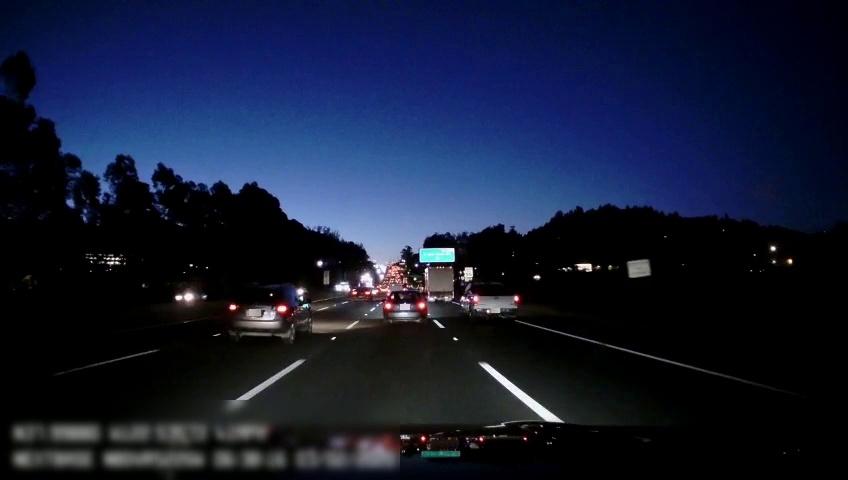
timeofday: Night
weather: Other
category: Drivable Space
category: Vehicles | Truck
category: Vehicles | Truck
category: Vehicles | SUV
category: Vehicles | SUV
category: Vehicles | Car
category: Vehicles | Car
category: Vehicles | Car
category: Vehicles | Bus
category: Vehicles | SUV
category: Vehicles | SUV
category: Vehicles | SUV
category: Lanes | Alternate Lane
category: Lanes | Alternate Lane
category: Lanes | Current Lane
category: Lanes | Current Lane
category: Lanes | Alternate Lane
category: Traffic | Signs
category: Traffic | Signs
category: Traffic | Signs